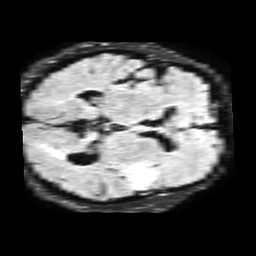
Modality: FLAIR
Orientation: axial
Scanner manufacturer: philips
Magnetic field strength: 1.5 T
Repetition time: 6 s
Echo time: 0.1029 s